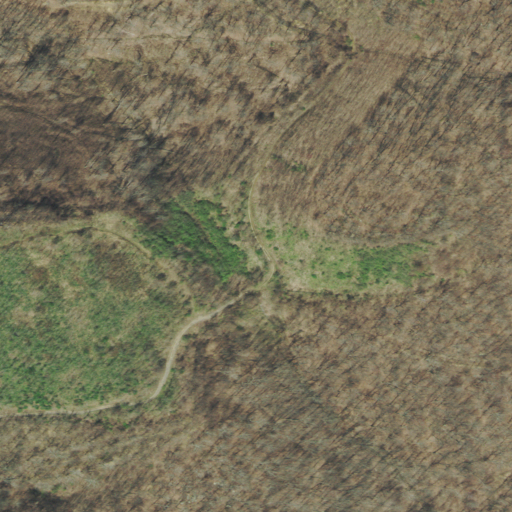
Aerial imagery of gap in Tennessee named Grassy Gap containing only deciduous forest